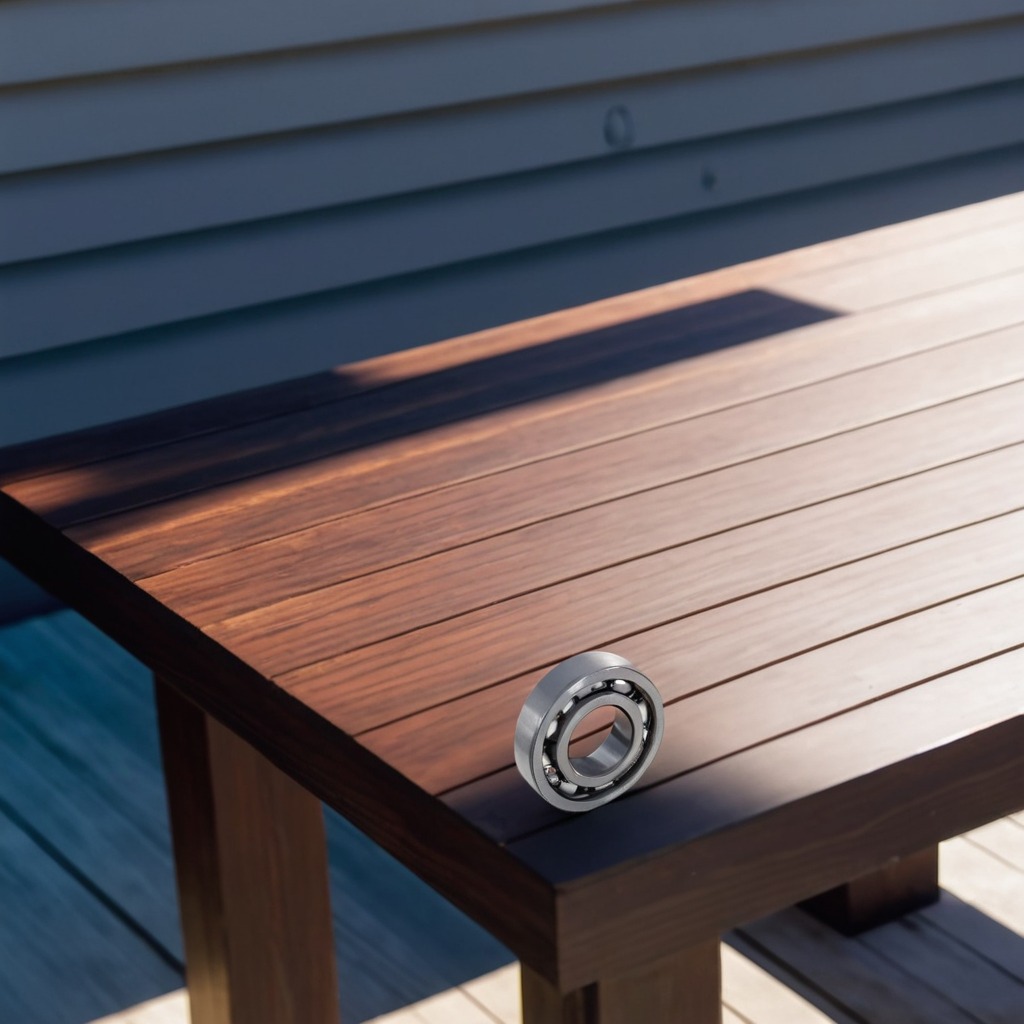
A metal ball bearing is lying on the wood workbench.